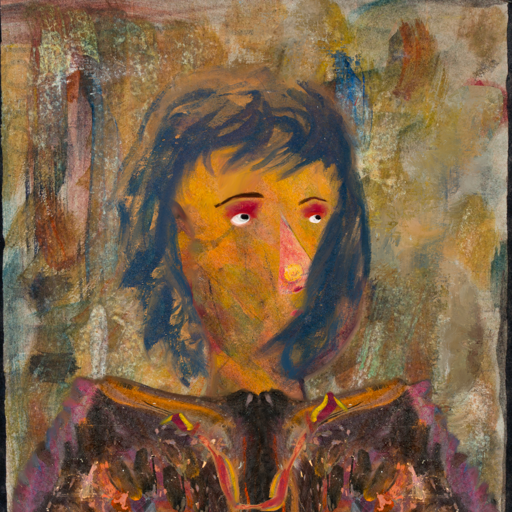
Background: Pipe, Head And Neck Side: Gypsy_Mother, Face Side: Irani, Bust: Gypsy_Queen, Hair Side: In_The_Sun, Head Accessory: Blank, Second Necklace: Gypsy_Mother_1, Necklace: Blank, Baby: Blank